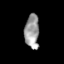
Tissue: skin
Cell type: Others
Senescence score: 0.6756
Nuclear area (px): 483
Mean DAPI intensity: 154.741